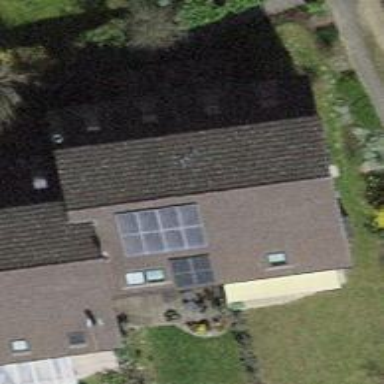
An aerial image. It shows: Building with tiled roof.